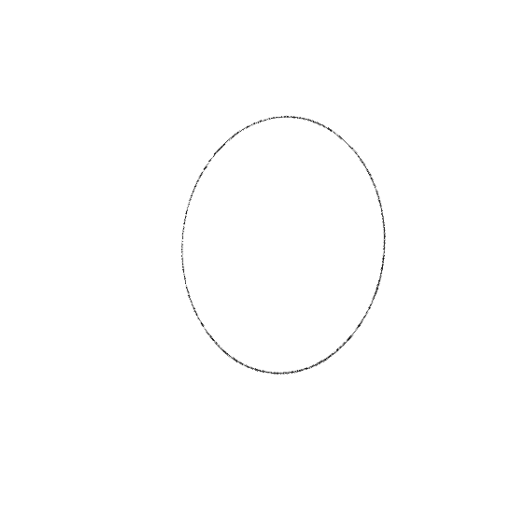
Crossing number: 0